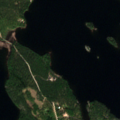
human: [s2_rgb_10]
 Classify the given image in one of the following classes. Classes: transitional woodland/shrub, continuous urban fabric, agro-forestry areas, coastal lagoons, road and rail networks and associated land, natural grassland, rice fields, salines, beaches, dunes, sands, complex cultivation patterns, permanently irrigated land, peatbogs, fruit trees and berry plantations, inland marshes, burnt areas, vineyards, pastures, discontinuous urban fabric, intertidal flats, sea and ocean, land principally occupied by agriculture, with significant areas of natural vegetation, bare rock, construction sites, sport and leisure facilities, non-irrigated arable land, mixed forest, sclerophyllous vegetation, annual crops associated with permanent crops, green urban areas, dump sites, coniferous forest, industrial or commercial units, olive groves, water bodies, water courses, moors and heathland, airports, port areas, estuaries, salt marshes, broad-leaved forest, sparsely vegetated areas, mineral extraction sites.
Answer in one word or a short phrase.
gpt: coniferous forest, mixed forest, water bodies